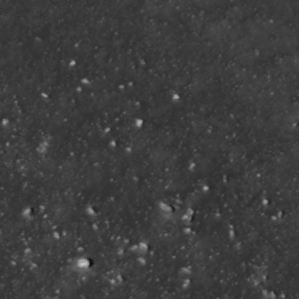
Label: non_frost